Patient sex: F
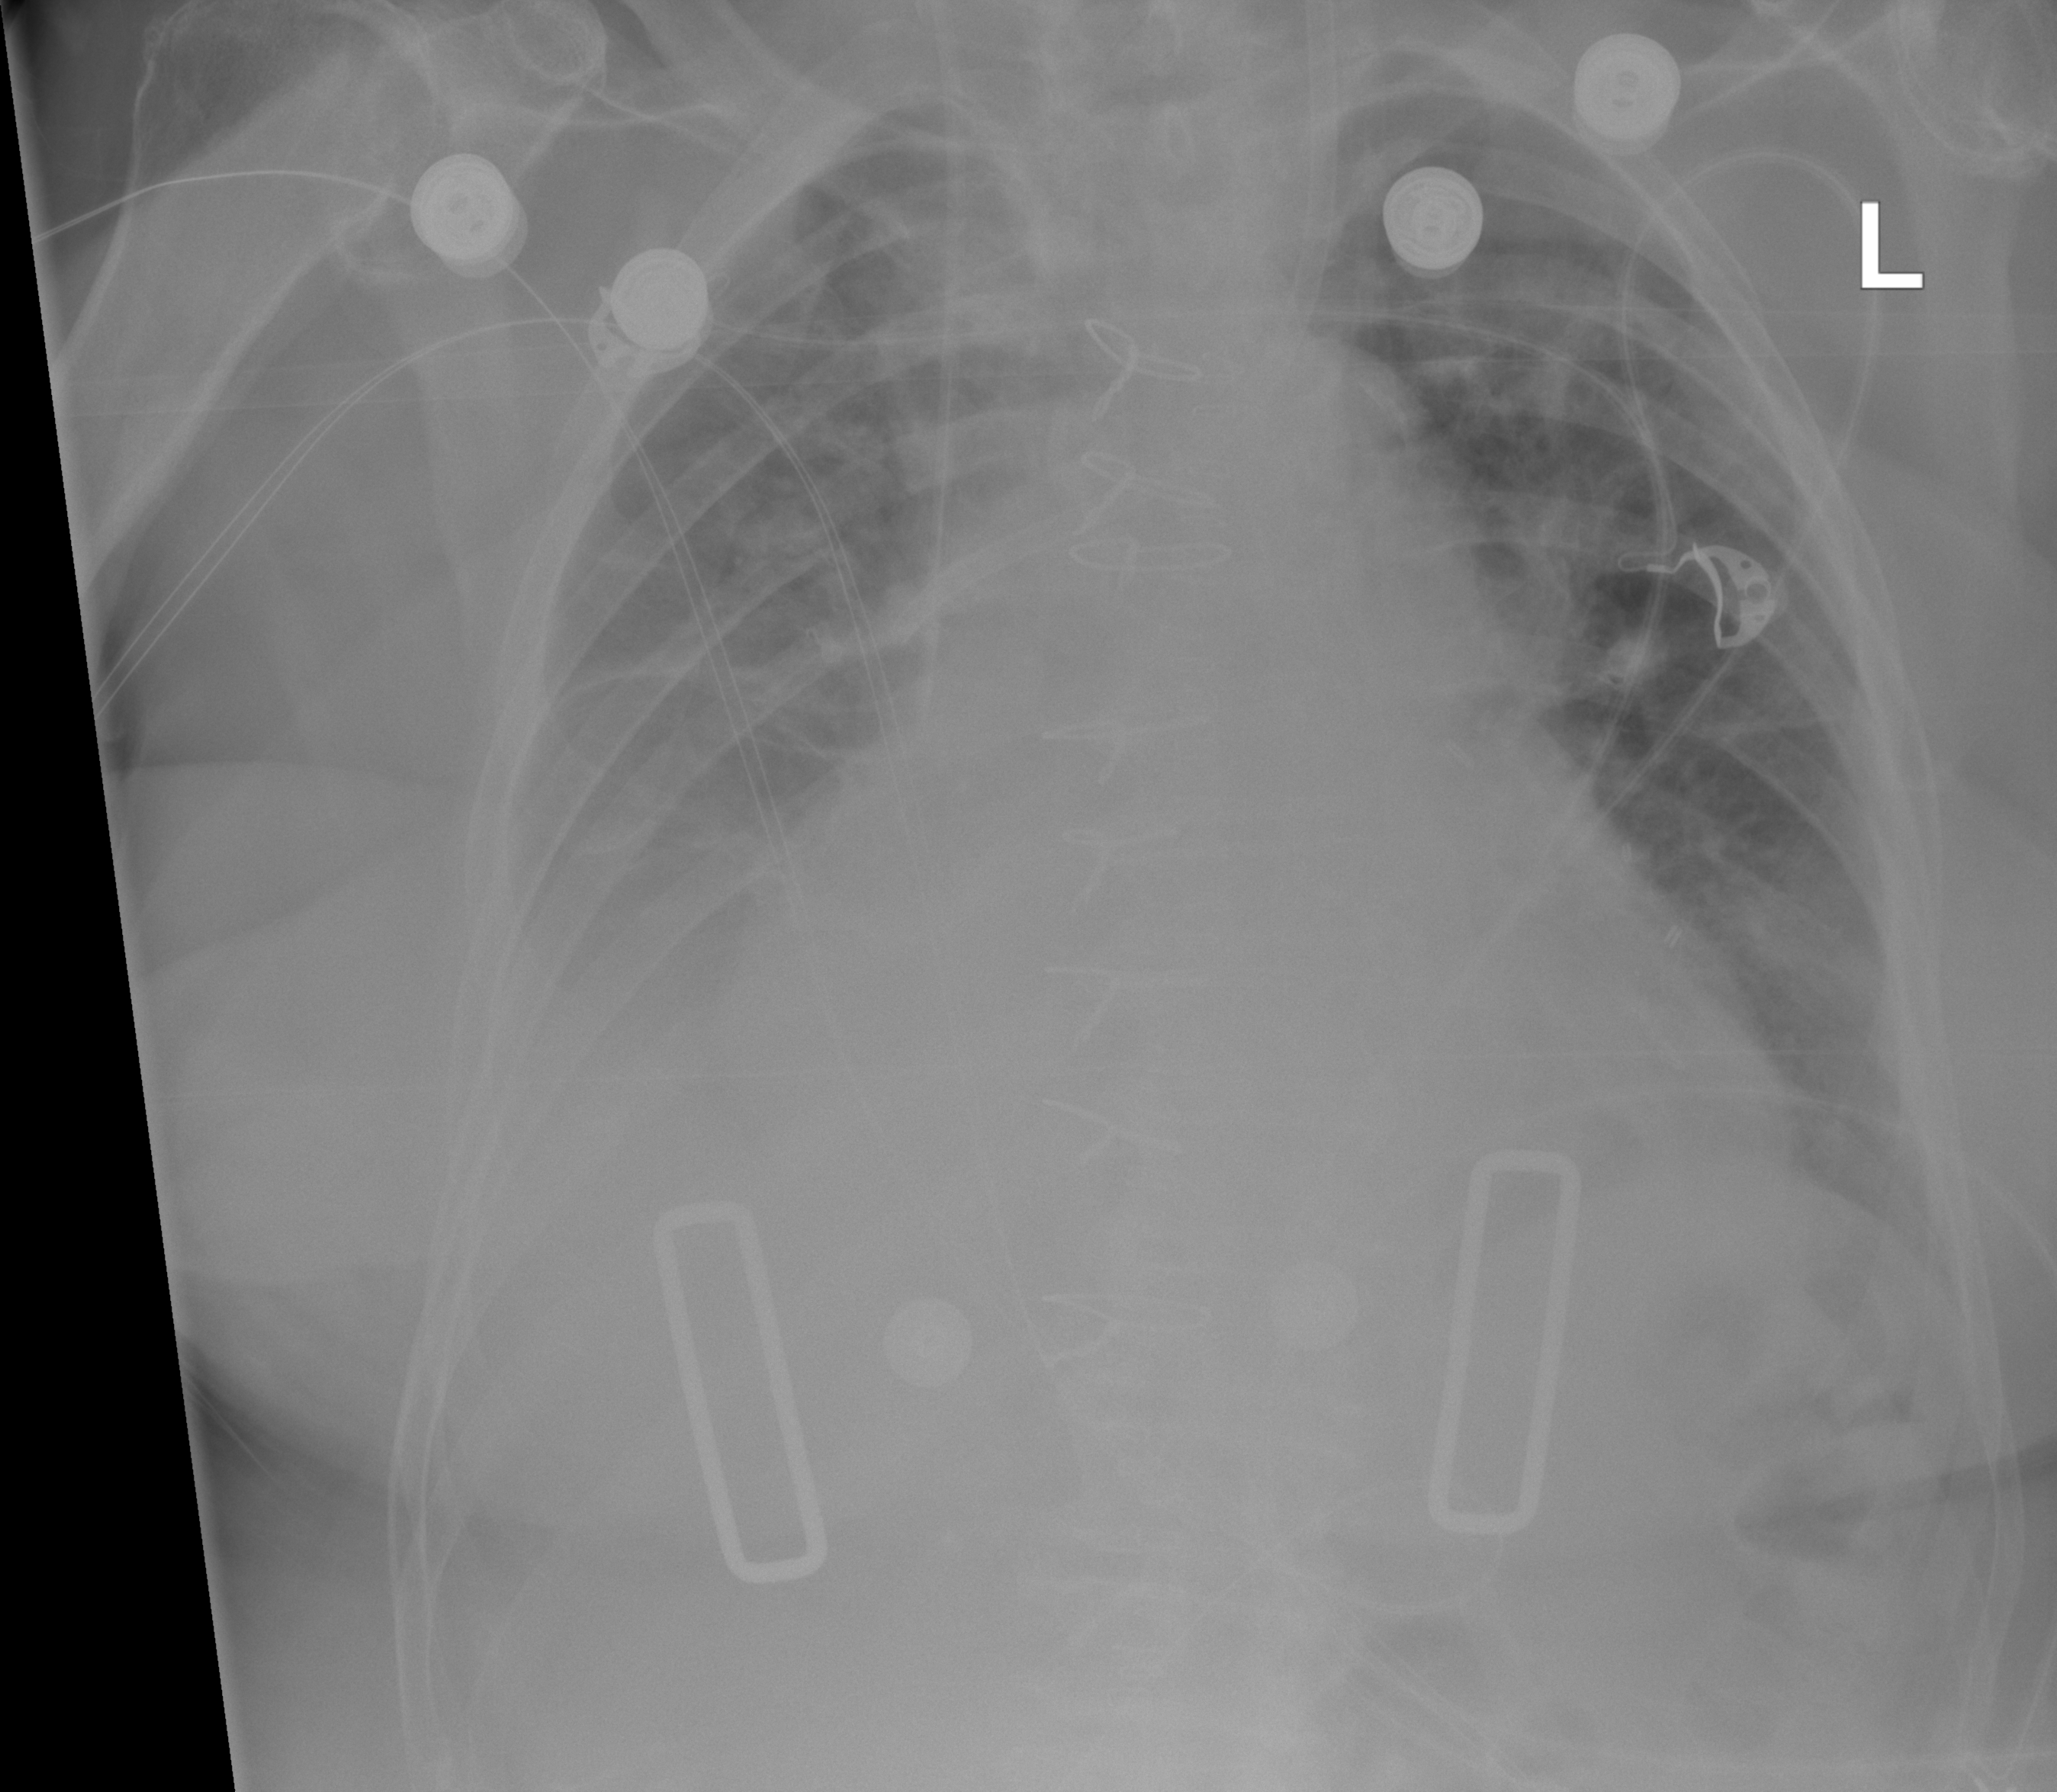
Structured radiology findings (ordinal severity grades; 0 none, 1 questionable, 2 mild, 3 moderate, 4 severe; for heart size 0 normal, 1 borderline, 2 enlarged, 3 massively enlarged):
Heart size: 3
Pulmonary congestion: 2
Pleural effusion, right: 3
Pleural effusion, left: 2
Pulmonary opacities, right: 0
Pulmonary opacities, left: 0
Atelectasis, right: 2
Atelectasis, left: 2